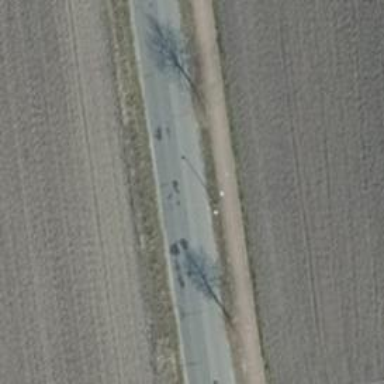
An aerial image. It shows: Cycleway.